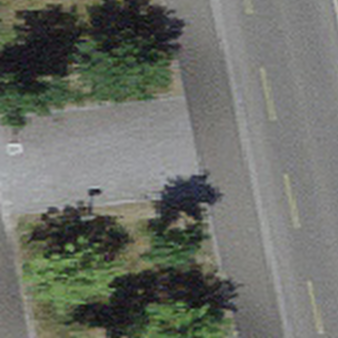
Label: other